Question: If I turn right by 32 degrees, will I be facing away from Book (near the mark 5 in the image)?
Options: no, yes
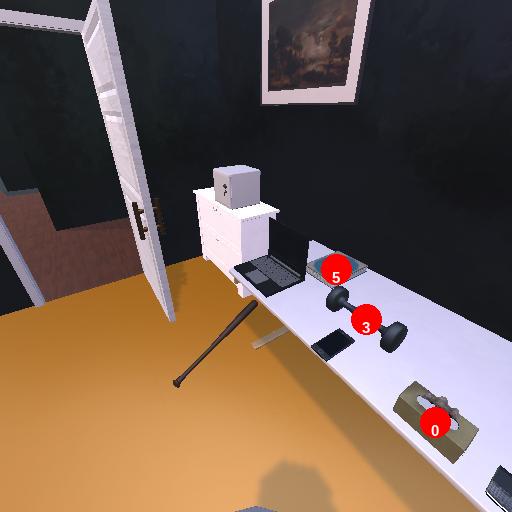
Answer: no